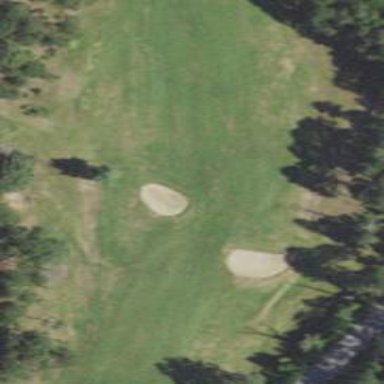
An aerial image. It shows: Golf hole.